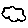
Label: cloud